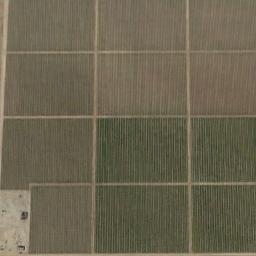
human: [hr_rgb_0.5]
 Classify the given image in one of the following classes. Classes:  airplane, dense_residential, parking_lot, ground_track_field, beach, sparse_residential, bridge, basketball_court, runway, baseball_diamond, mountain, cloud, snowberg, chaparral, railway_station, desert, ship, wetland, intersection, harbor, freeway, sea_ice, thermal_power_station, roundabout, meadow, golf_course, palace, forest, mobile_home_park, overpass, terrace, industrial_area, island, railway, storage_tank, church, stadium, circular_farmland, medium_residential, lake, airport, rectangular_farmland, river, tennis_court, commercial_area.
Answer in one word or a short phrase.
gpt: rectangular_farmland